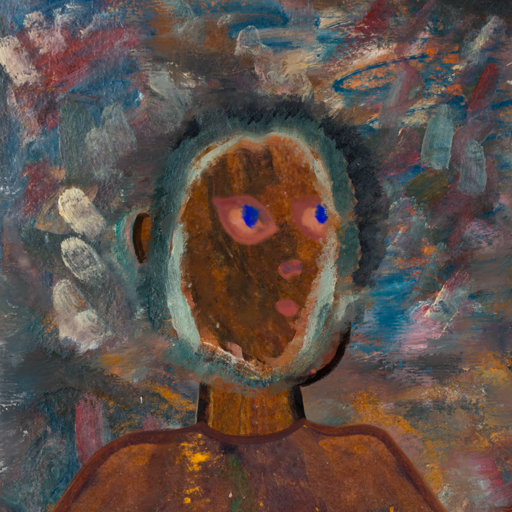
Background: Boggyland, Head And Neck Side: Mosgoul, Face Side: Mother_And_Son_Mother, Bust: Comrade, Hair Side: Boggyland, Head Accessory: Blank, Second Necklace: Blank, Necklace: Blank, Baby: Blank